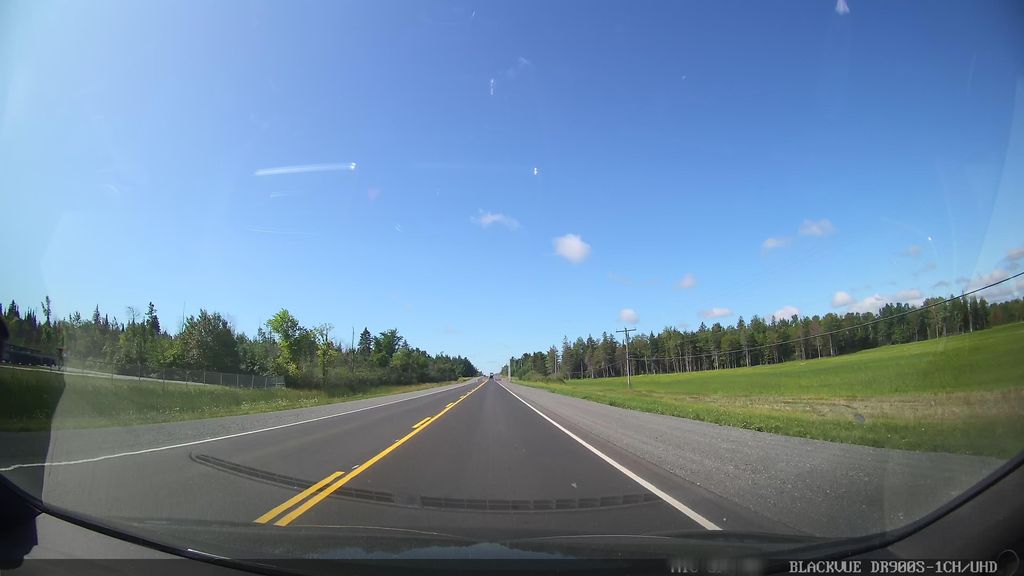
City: ottawa-gatineau